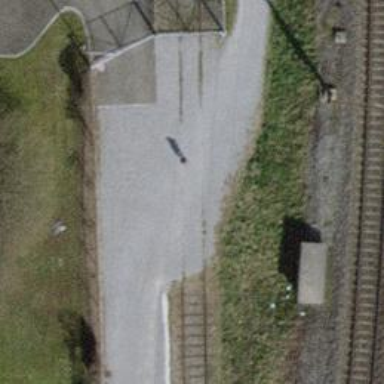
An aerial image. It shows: Railway crossing.